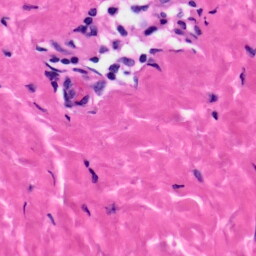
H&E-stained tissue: Skin